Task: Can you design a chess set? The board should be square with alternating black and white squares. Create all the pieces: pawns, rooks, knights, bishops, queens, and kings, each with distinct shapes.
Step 4598:
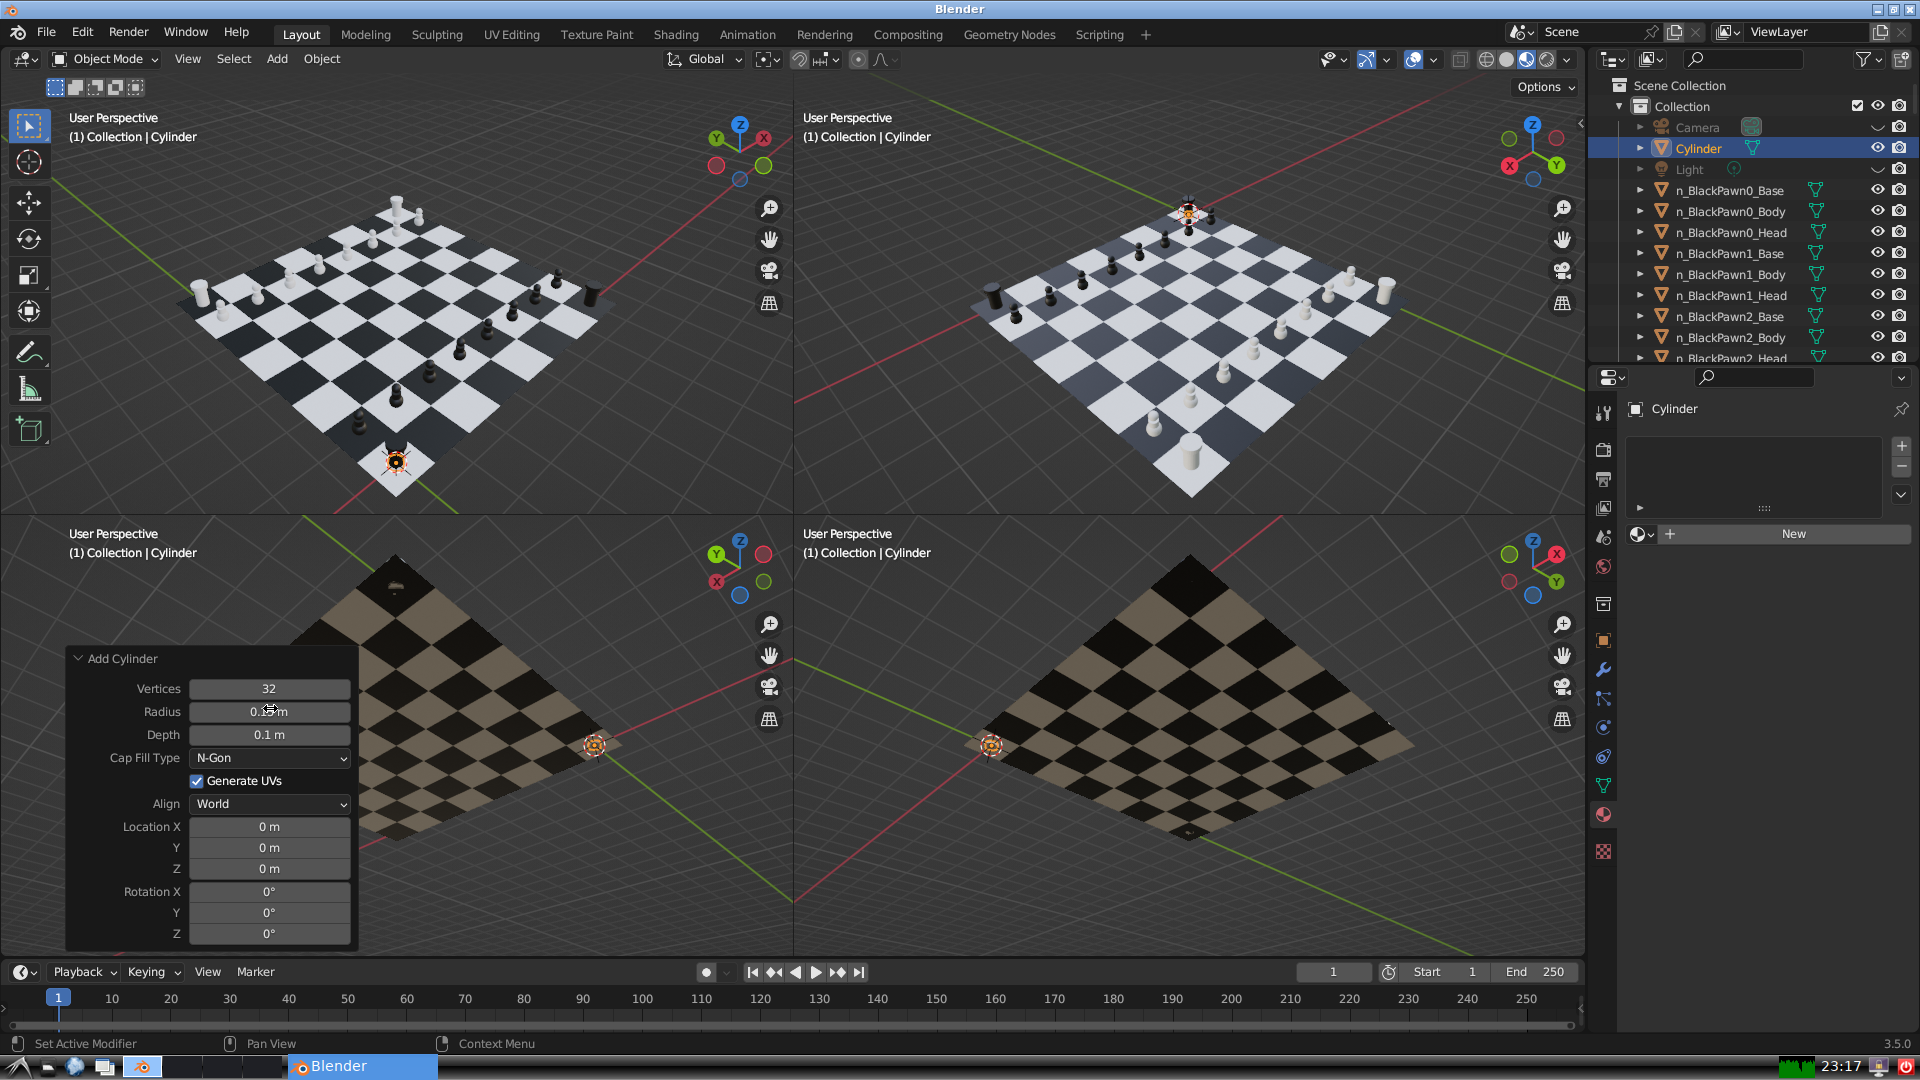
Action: {"mouse_move": [960, 540]}